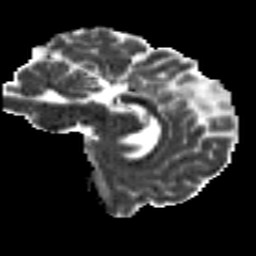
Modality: MD
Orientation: sagittal
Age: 19
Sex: male
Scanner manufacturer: siemens
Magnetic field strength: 3 T
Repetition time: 8.8 s
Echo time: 0.085 s